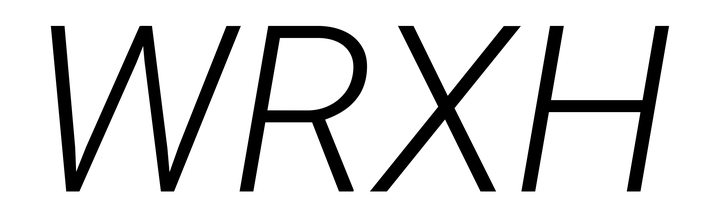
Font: Roboto-Italic_Light_Italic